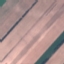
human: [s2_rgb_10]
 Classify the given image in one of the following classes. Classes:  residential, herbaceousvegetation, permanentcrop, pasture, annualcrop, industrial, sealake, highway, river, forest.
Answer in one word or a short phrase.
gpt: AnnualCrop